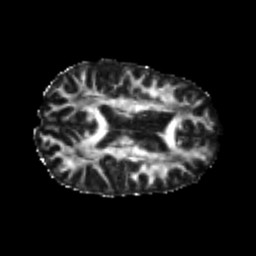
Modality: FA
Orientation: axial
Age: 26
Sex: male
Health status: healthy
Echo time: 0.074 s